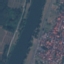
Land use / land cover class: River